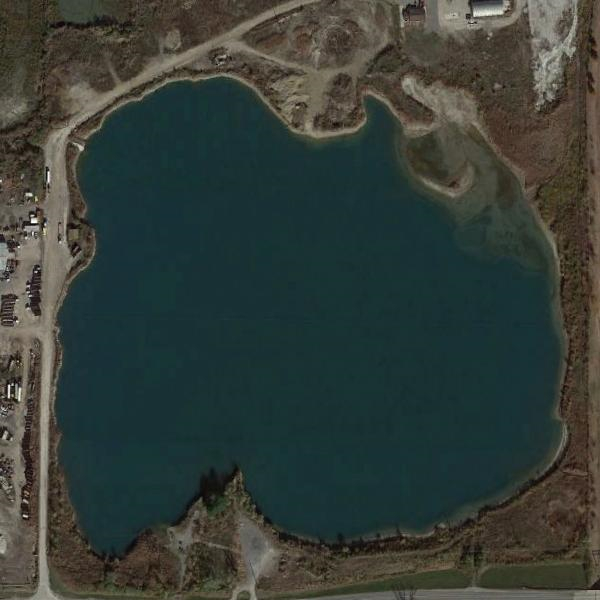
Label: Pond